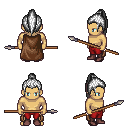
a pixel art fantasy rpg character, male body template, human, tanned skin, brown cape, red pants, white long topknot hairstyle, maroon shoes, spear, four views (front, back, left, right), 2x2 character sprite sheet, small pixel art, hard edges, no anti-aliasing